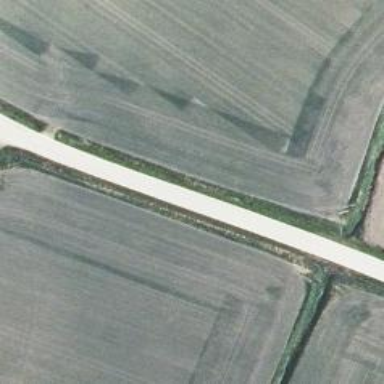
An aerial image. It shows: Tertiary road.